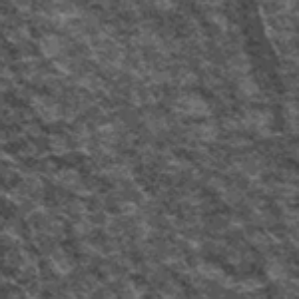
Label: frost